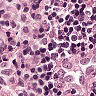
Metastatic tissue present: no